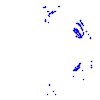
Particle: kaon